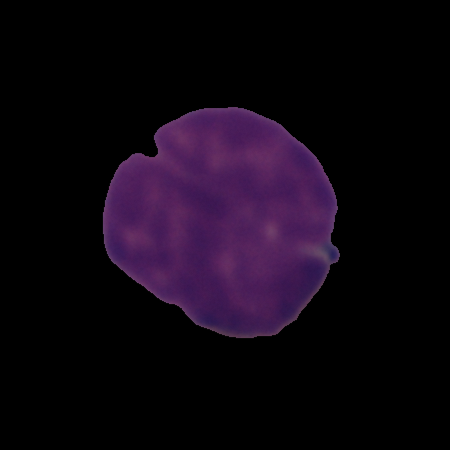
Label: cancer